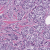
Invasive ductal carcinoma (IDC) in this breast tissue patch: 1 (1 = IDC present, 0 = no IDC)